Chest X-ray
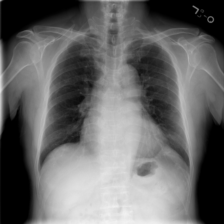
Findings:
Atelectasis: negative
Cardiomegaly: negative
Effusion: negative
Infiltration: negative
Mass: negative
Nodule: negative
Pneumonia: negative
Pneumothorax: negative
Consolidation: negative
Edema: negative
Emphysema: negative
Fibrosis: negative
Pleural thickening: negative
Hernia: negative